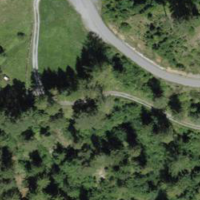
EUNIS habitat code: 43
Species observed at this site:
Echium vulgare